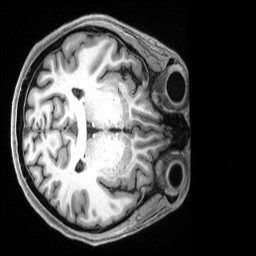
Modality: T1w
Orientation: axial
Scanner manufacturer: siemens
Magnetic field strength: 3 T
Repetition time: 2.5 s
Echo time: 0.00231 s